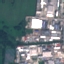
Land use / land cover: Industrial